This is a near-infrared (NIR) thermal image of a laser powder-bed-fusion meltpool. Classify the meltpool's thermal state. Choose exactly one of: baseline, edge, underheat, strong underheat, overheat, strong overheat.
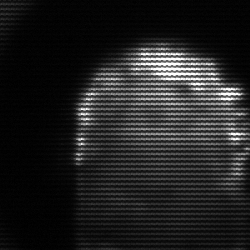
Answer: baseline